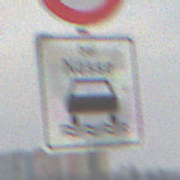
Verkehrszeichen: BeiNaesse
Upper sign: Geschwindigkeit120
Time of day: SunriseSunset
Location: Outdoor (Nature)
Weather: PartlyCloudy
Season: NotSpecified
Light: Natural